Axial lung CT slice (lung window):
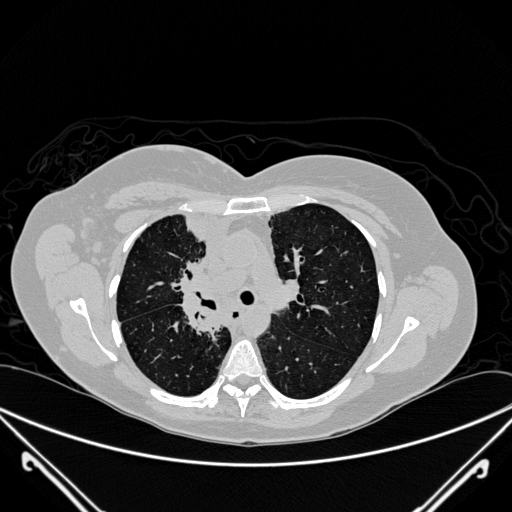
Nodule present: no